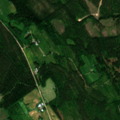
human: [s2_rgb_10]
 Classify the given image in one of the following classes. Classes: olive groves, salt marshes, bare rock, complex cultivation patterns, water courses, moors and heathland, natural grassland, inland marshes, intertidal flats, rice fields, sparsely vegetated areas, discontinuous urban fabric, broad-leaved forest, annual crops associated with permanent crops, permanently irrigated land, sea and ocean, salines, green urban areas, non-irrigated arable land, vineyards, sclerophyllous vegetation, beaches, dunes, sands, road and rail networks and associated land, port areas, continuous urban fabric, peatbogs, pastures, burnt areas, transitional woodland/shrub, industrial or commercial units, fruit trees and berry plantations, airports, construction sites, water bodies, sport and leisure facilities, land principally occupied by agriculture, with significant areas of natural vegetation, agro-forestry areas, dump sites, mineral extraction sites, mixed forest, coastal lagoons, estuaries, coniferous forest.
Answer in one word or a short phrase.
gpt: land principally occupied by agriculture, with significant areas of natural vegetation, broad-leaved forest, coniferous forest, mixed forest